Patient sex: F
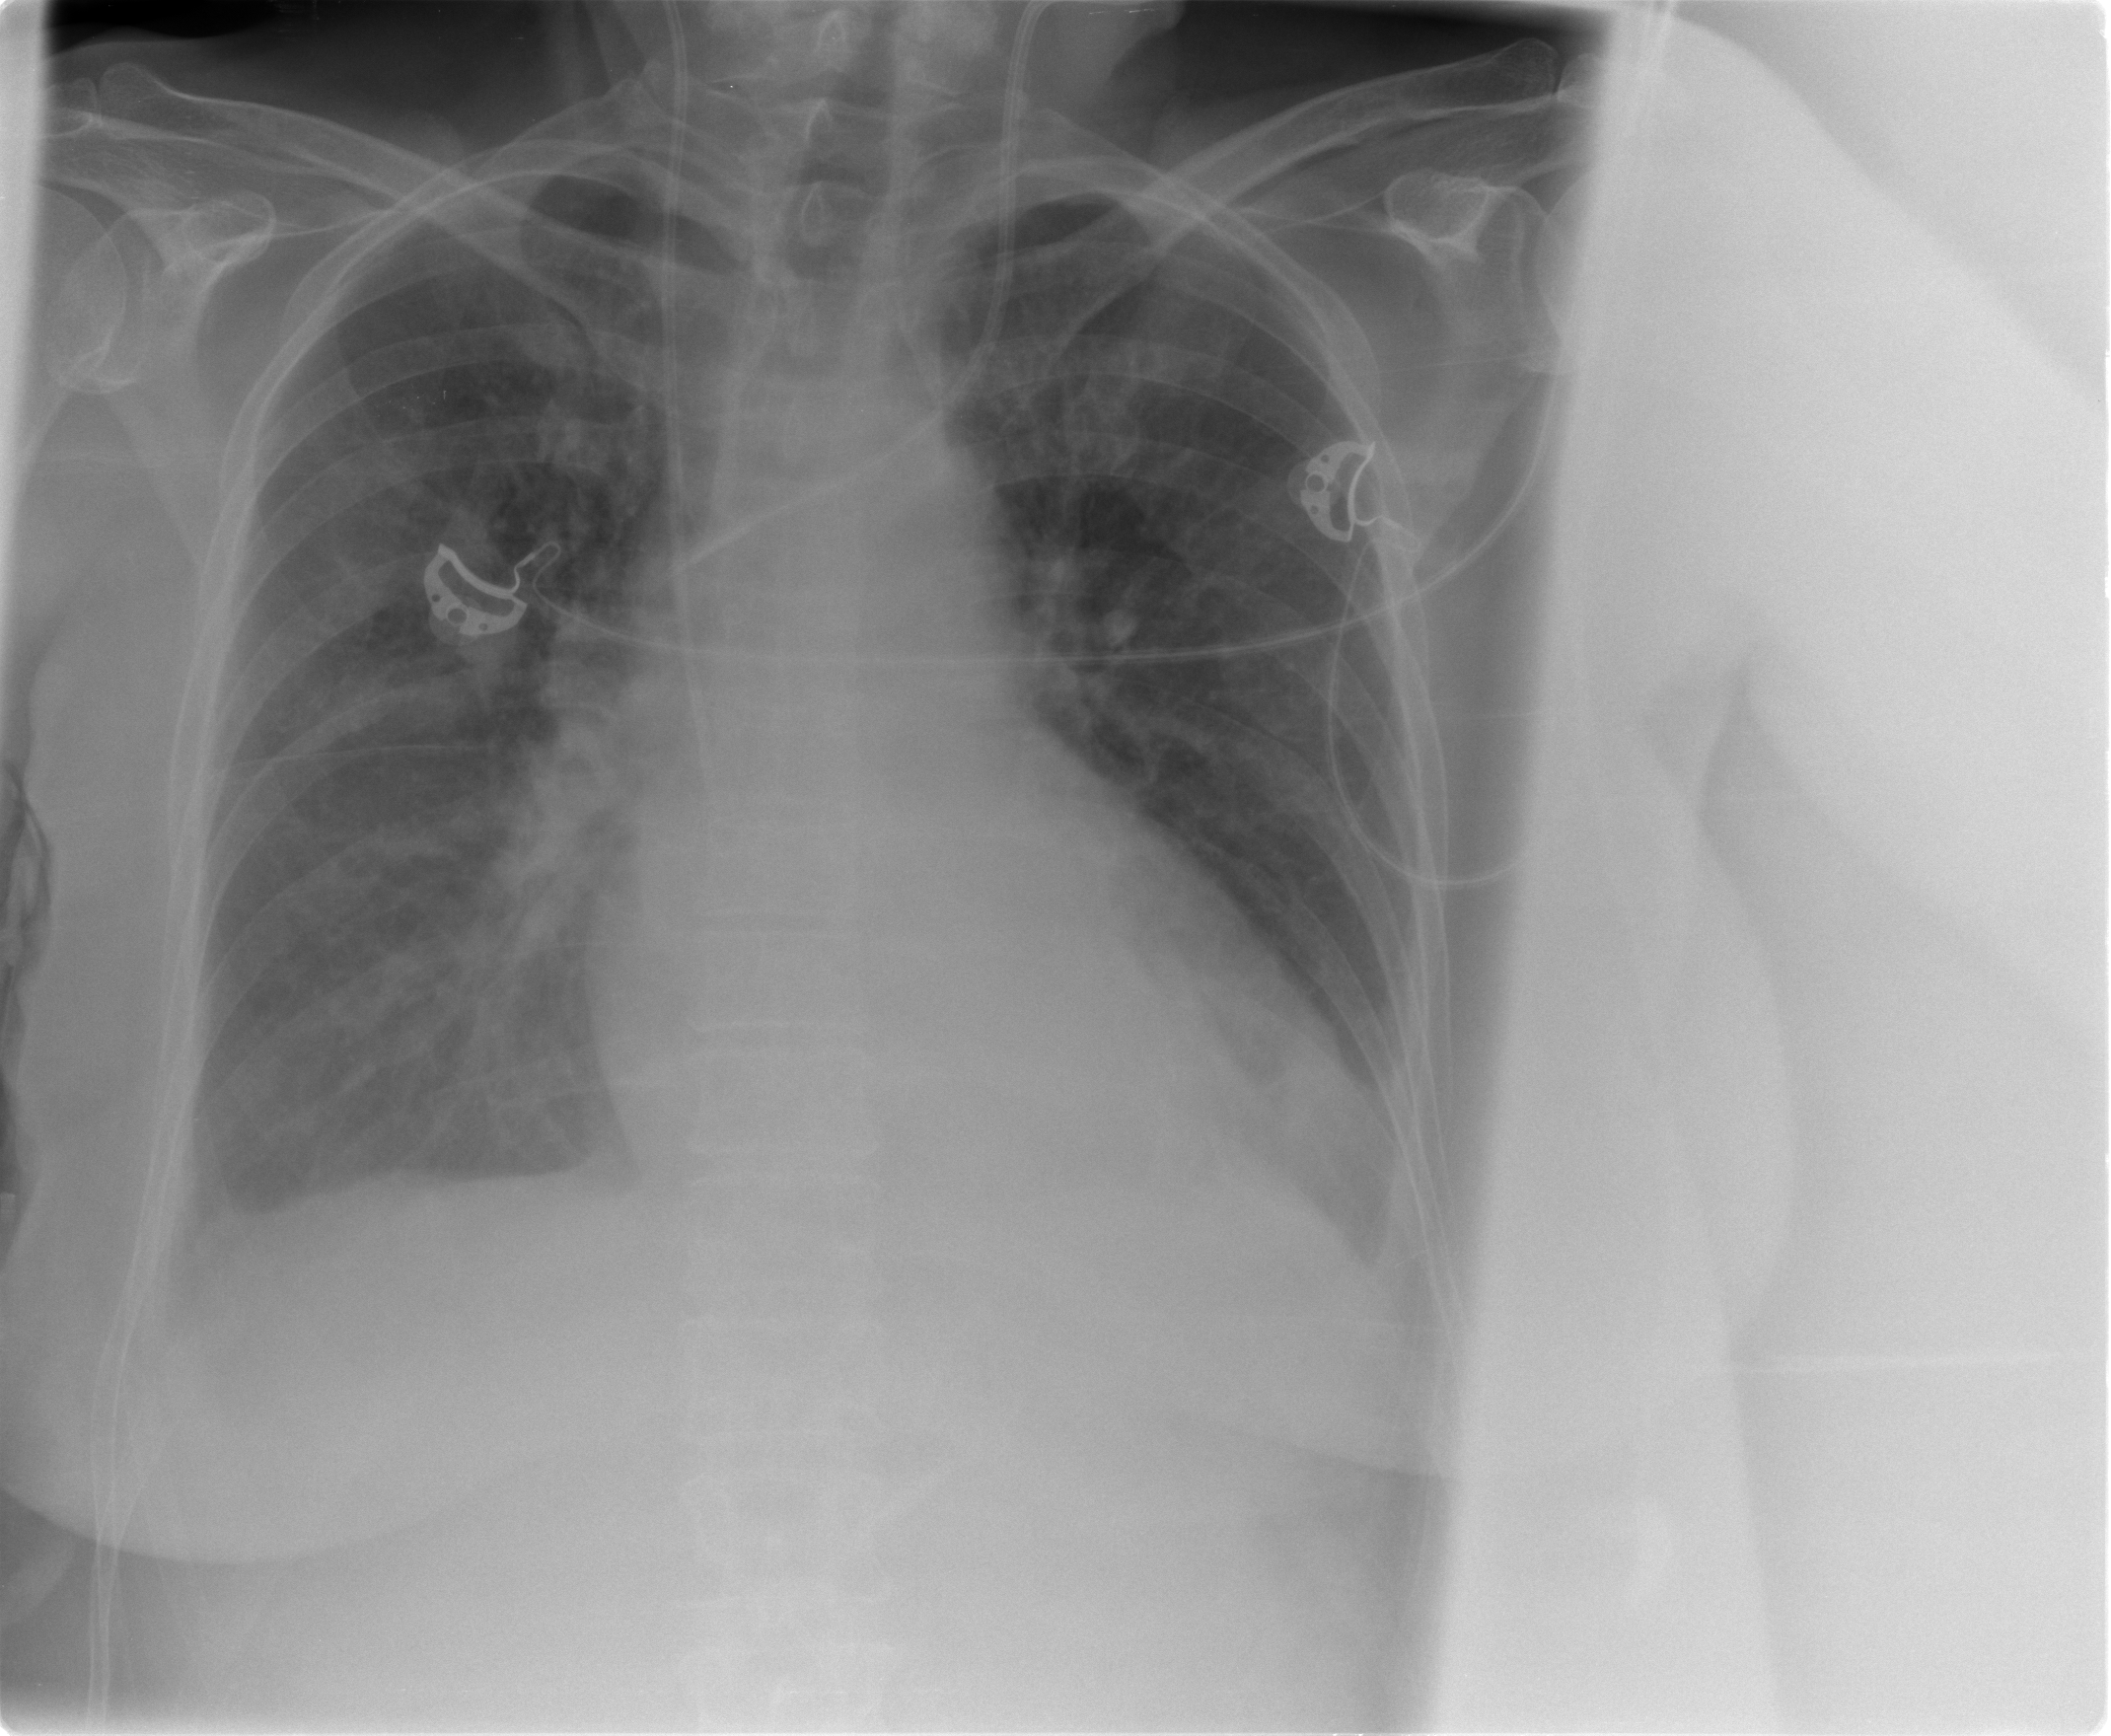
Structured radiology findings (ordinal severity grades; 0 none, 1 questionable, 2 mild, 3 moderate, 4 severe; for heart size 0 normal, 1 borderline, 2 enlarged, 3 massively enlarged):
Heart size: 1
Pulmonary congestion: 3
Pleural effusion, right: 2
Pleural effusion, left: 2
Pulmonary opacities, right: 0
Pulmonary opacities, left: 0
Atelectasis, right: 2
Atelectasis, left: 2